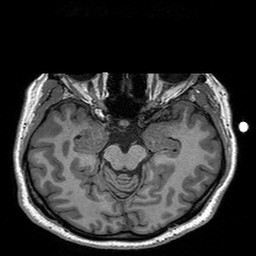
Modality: T1w
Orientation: coronal
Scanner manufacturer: siemens
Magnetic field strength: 3 T
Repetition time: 2.3 s
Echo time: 0.00298 s